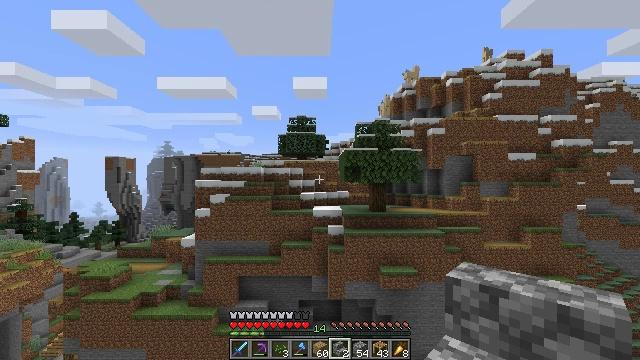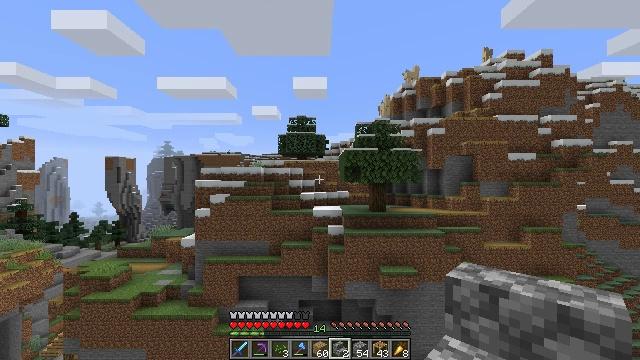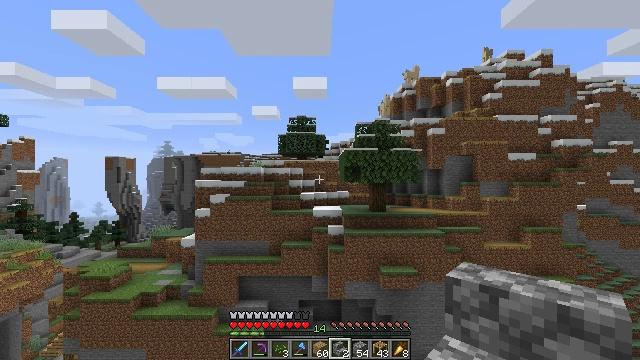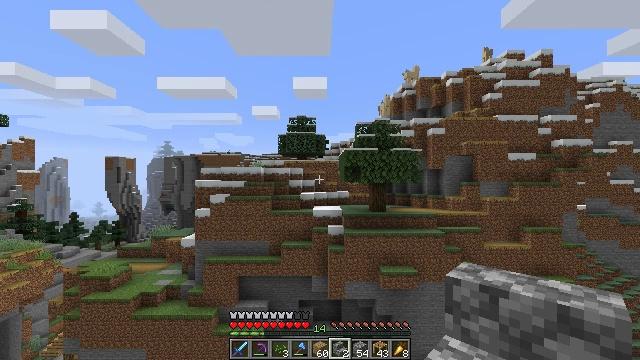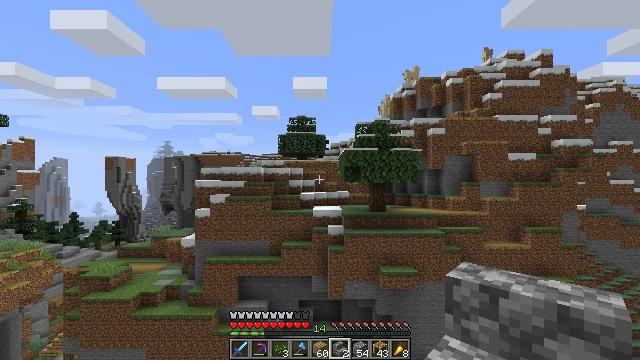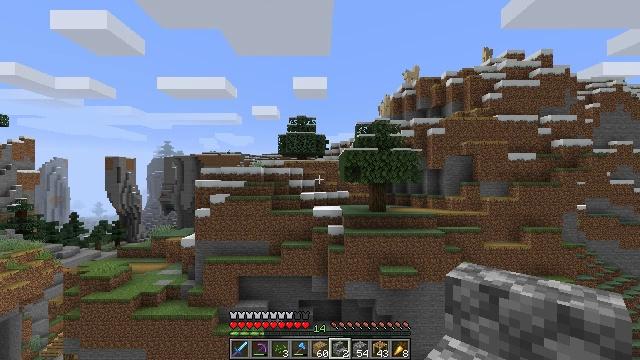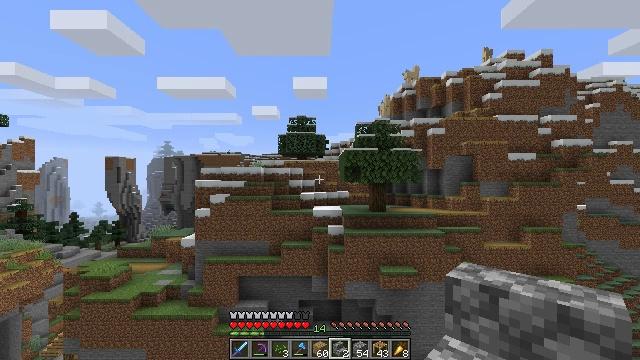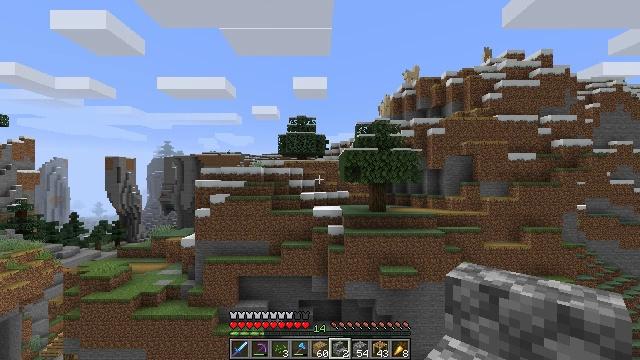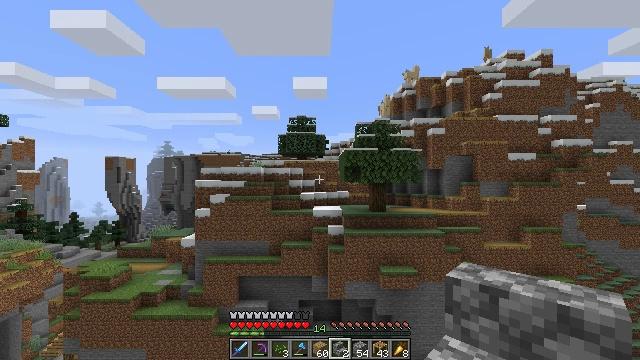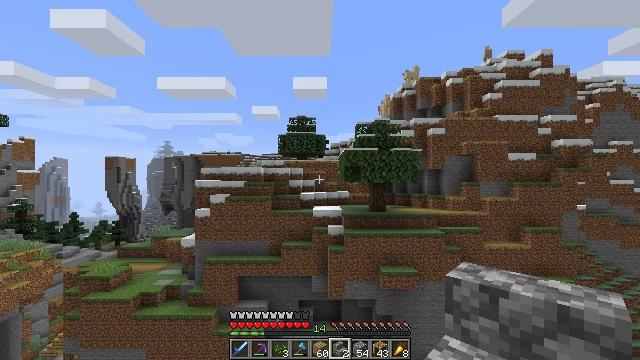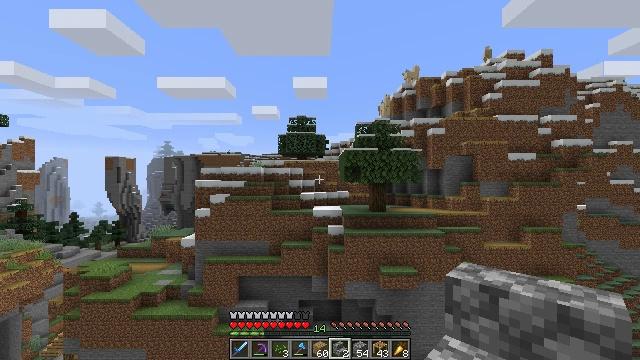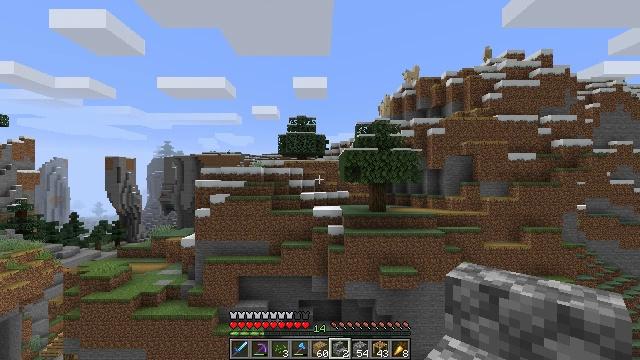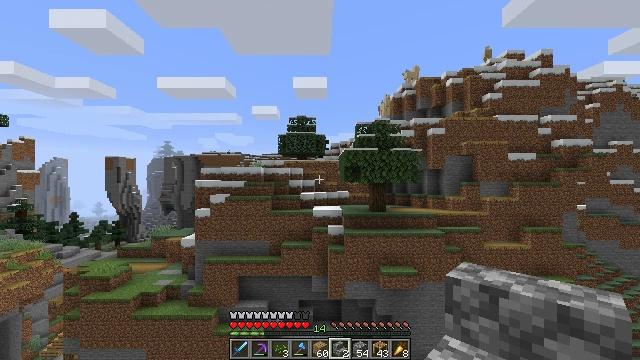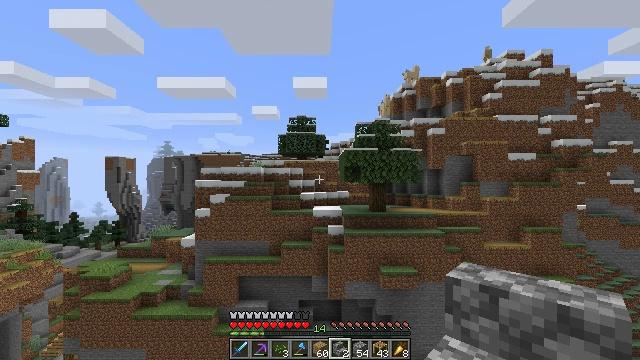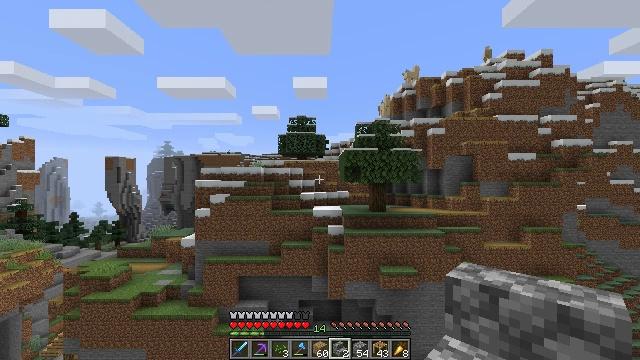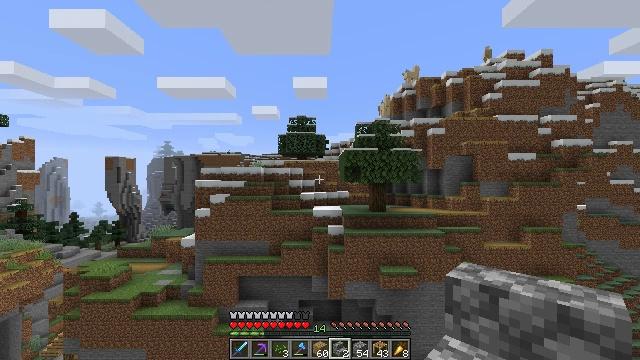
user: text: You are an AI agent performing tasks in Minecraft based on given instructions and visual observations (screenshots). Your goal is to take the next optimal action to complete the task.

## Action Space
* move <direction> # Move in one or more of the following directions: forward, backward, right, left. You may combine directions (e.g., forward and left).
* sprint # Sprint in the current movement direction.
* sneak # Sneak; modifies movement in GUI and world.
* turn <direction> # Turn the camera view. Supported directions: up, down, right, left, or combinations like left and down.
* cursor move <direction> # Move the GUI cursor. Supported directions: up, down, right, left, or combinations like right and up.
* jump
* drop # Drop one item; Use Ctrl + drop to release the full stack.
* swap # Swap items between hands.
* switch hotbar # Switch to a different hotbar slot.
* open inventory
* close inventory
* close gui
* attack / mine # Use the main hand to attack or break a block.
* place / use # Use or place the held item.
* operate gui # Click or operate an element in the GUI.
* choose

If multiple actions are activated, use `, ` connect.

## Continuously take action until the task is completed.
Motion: motion action
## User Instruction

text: Break the scaffolding for reuse.
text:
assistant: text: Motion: no_op
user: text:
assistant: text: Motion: no_op
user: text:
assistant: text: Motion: no_op
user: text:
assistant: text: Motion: no_op
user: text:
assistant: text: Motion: no_op
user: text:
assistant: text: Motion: no_op
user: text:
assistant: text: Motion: no_op
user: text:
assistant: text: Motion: no_op
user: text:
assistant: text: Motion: no_op
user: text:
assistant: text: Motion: no_op
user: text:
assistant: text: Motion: no_op
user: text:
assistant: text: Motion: no_op
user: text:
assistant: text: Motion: no_op
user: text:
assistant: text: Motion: no_op
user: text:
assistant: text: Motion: no_op
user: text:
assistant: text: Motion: no_op
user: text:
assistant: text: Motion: no_op
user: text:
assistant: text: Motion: no_op
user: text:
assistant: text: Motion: no_op
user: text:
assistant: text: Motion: no_op
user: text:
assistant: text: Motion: no_op
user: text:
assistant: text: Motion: no_op
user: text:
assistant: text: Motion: no_op
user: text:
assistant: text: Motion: no_op
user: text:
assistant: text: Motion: no_op
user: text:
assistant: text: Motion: no_op
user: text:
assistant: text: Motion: no_op
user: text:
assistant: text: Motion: no_op
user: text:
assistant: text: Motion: no_op
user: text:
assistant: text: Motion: no_op